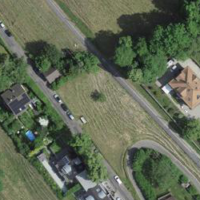
EUNIS habitat code: 55
Species observed at this site:
Vincetoxicum hirundinaria
Vicia cracca
Apis mellifera
Lamium galeobdolon